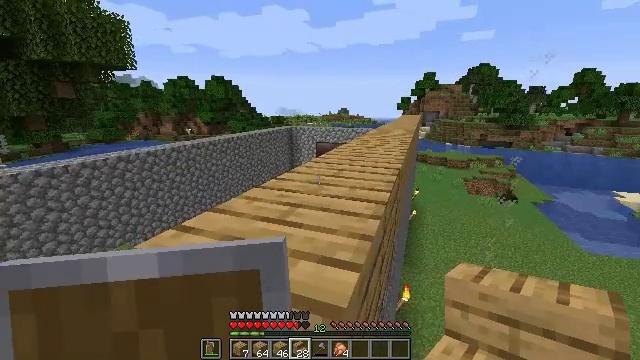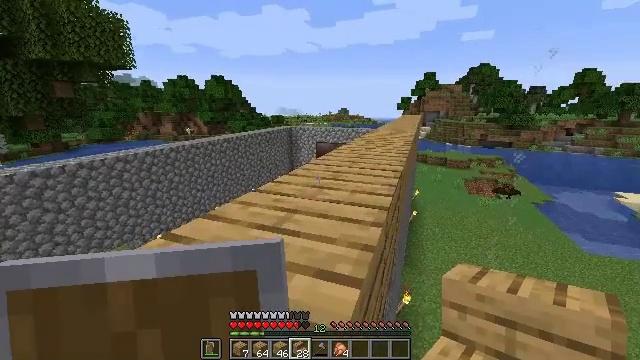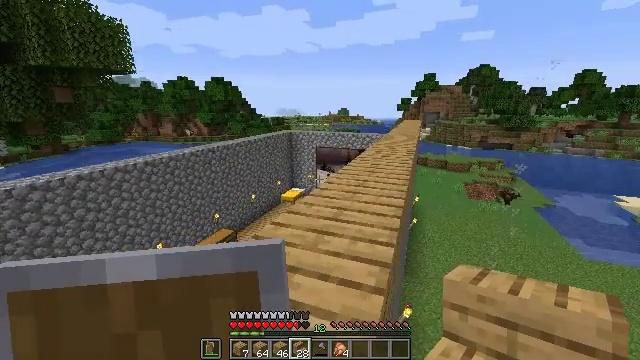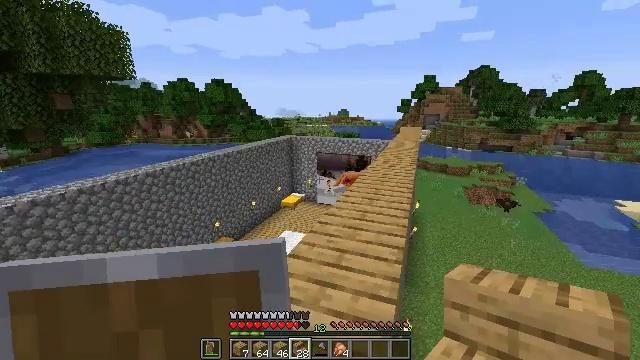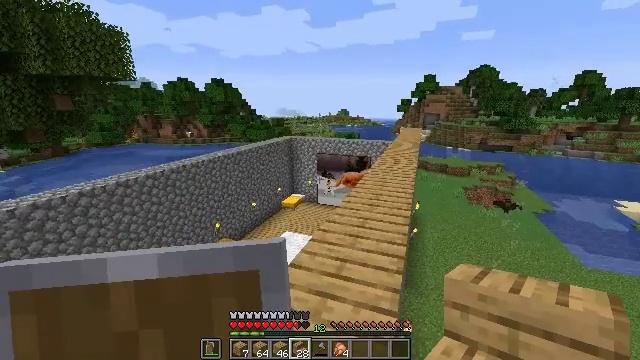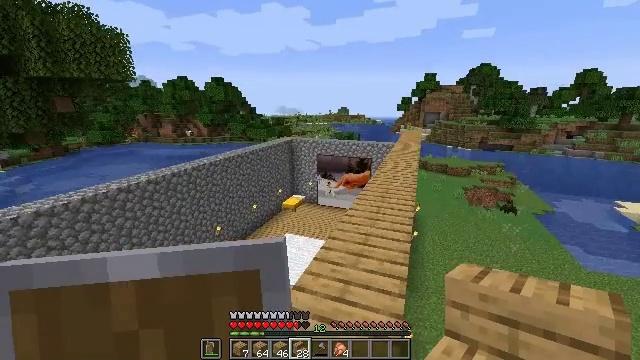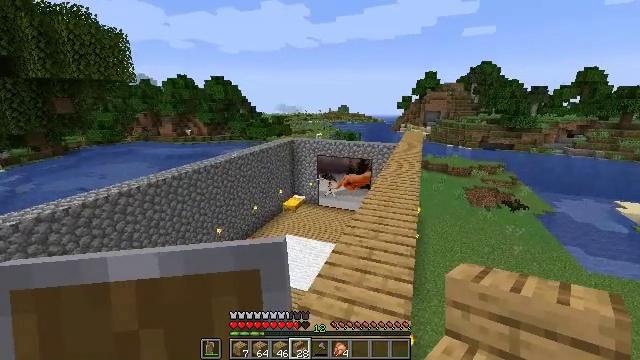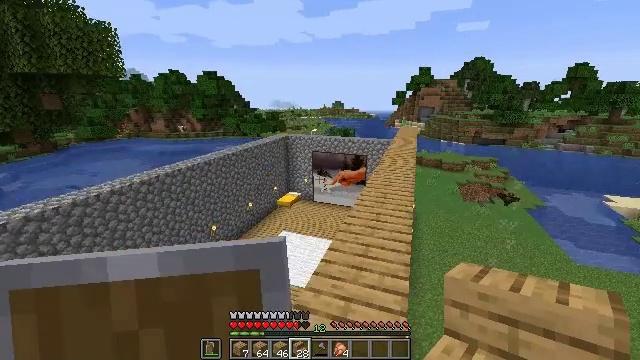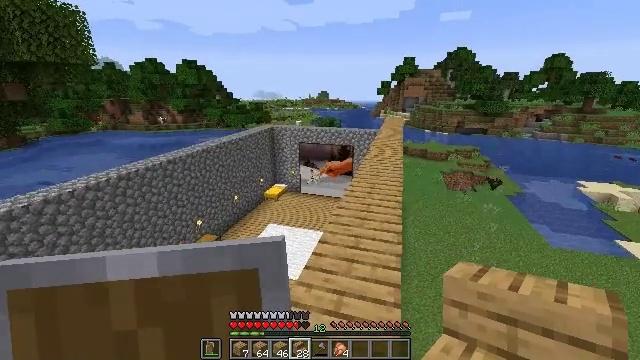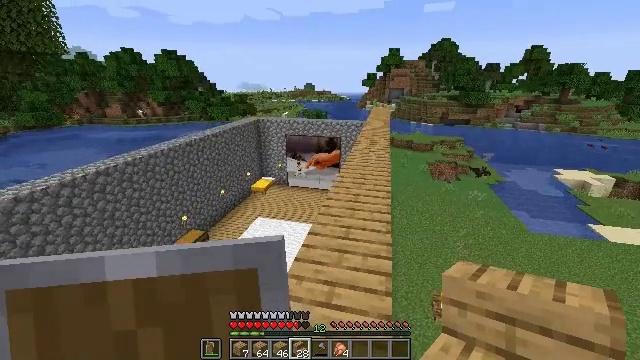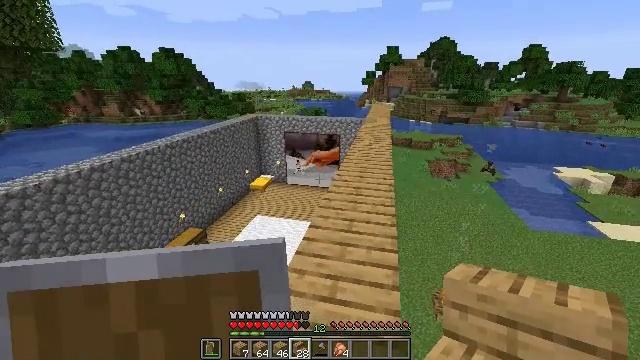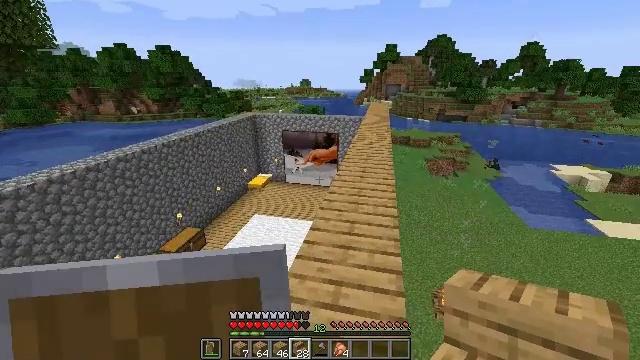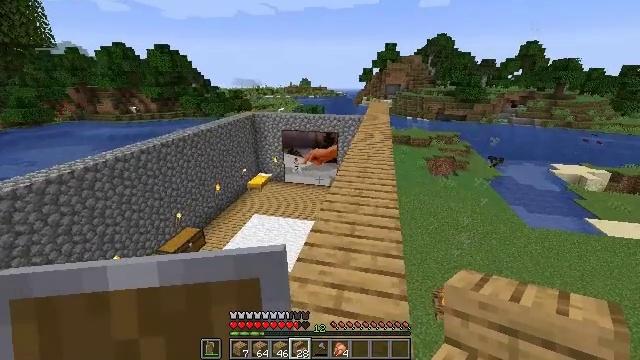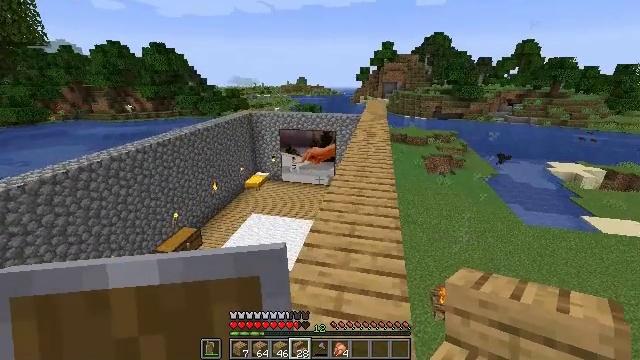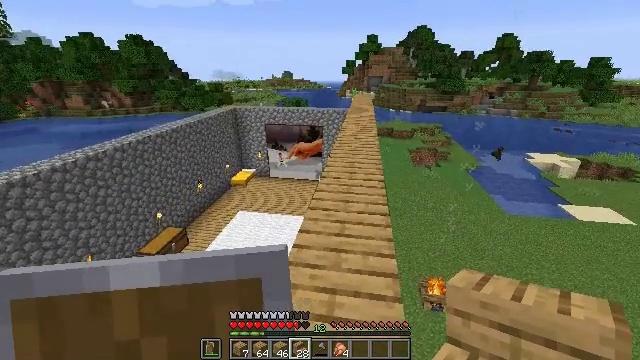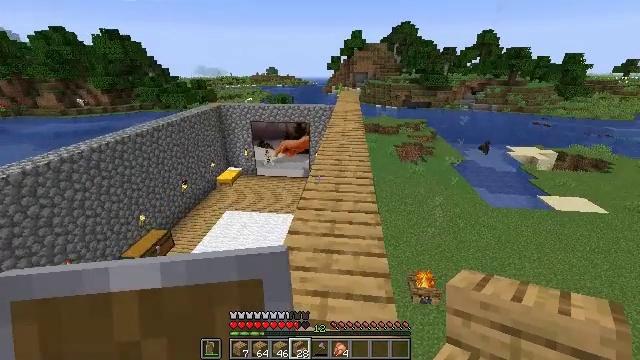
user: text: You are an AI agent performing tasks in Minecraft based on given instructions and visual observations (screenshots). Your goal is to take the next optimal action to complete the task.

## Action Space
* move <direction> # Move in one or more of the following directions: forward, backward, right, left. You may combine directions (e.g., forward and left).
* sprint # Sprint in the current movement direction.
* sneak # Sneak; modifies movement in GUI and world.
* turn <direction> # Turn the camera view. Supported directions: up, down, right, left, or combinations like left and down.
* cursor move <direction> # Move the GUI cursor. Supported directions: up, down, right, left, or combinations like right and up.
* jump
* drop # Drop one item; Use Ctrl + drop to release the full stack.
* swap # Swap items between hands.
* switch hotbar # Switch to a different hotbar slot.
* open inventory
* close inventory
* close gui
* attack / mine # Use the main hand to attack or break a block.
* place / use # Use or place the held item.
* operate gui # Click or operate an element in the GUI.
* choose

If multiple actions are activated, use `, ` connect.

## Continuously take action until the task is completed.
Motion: motion action
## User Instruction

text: Combat the bat.
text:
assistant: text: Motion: move forward
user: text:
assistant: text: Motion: move forward, jump
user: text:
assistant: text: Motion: move forward, jump
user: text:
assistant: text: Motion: move forward, jump
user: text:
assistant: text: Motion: move forward, jump
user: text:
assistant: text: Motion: move forward
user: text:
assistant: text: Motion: move forward, turn right
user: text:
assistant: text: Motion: move forward, turn right and down
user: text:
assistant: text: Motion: turn right and down
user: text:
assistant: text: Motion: no_op
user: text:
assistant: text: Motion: no_op
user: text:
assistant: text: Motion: no_op
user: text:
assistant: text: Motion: no_op
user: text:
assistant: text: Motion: move forward, turn right and down
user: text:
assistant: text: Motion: move forward, turn right
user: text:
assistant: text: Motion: move forward, turn right
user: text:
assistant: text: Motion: move forward
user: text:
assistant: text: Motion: move forward, turn down
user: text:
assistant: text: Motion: move forward
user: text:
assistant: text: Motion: move forward, turn down
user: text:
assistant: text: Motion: move forward, turn down
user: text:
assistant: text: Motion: move forward
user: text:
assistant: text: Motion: move forward
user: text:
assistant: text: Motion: no_op
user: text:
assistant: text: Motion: no_op
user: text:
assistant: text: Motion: no_op
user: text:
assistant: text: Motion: no_op
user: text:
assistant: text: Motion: turn right
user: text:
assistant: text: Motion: turn right
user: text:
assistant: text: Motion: turn right